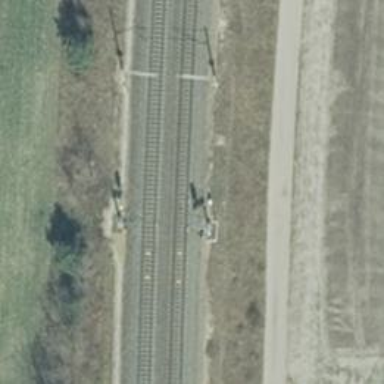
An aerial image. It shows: Railway signal with block marker.